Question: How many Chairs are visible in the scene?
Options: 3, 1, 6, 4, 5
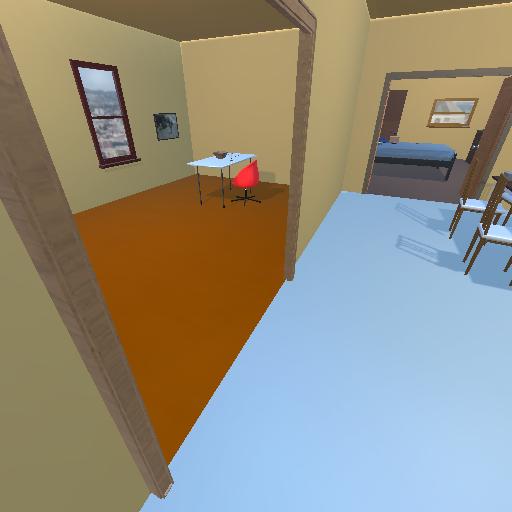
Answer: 3